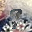
Label: 9